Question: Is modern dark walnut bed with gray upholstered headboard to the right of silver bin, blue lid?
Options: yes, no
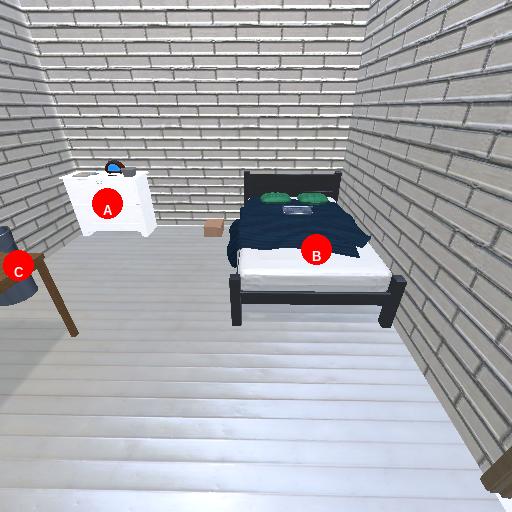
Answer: yes